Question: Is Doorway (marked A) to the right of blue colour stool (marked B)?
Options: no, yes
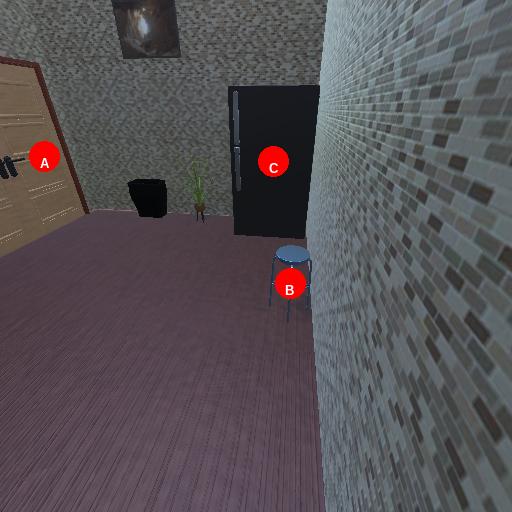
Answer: no